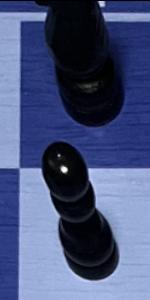
Label: Pawn_Black